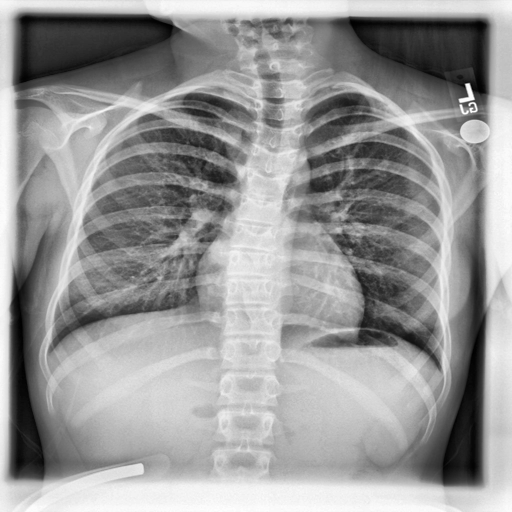
Finding: NORMAL